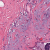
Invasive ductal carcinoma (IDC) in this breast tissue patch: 0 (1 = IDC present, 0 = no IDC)